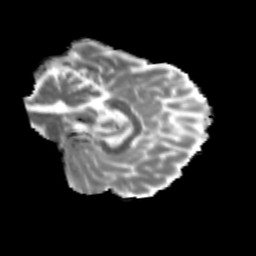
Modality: MD
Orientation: sagittal
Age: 29
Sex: male
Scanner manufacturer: siemens
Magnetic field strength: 3 T
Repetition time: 3.5 s
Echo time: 0.125 s